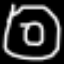
Label: donut